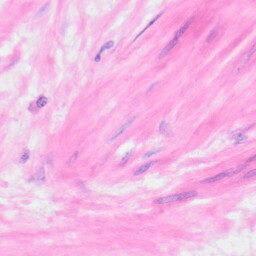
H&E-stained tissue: Kidney